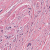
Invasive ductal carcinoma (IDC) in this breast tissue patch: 1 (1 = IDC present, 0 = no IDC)